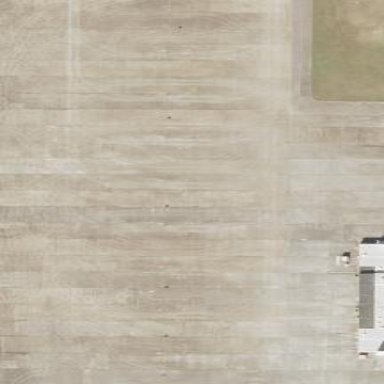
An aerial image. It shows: Apron at the airport.